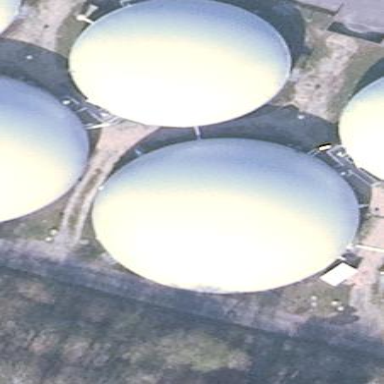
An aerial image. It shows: Dome-shaped digester building with white roof.